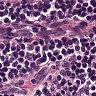
Metastatic tissue present: no